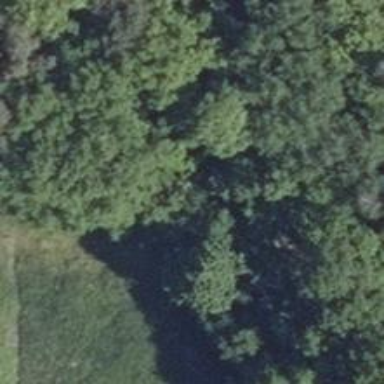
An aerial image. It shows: Shelter that serves as hunting stand.